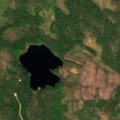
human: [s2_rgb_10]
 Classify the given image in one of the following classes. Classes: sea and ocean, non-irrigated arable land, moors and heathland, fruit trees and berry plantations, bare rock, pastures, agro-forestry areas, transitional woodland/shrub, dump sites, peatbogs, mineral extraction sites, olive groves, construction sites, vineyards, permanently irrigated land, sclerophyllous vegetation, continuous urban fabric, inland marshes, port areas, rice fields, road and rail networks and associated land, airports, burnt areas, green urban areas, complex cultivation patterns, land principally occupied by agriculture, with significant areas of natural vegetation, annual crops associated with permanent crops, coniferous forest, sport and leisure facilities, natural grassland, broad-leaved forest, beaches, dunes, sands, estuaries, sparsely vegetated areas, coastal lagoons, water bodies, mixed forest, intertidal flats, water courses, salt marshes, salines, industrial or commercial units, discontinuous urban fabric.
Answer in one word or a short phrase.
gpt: coniferous forest, mixed forest, transitional woodland/shrub